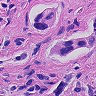
Metastatic tissue present: yes